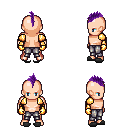
a pixel art fantasy rpg character, male body template, human, light skin, gold arm armor, metal pants, purple mohawk hairstyle, gold gloves, gray slippers, four views (front, back, left, right), 2x2 character sprite sheet, small pixel art, hard edges, no anti-aliasing